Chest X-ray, PA view. Patient: 37 years old, sex M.
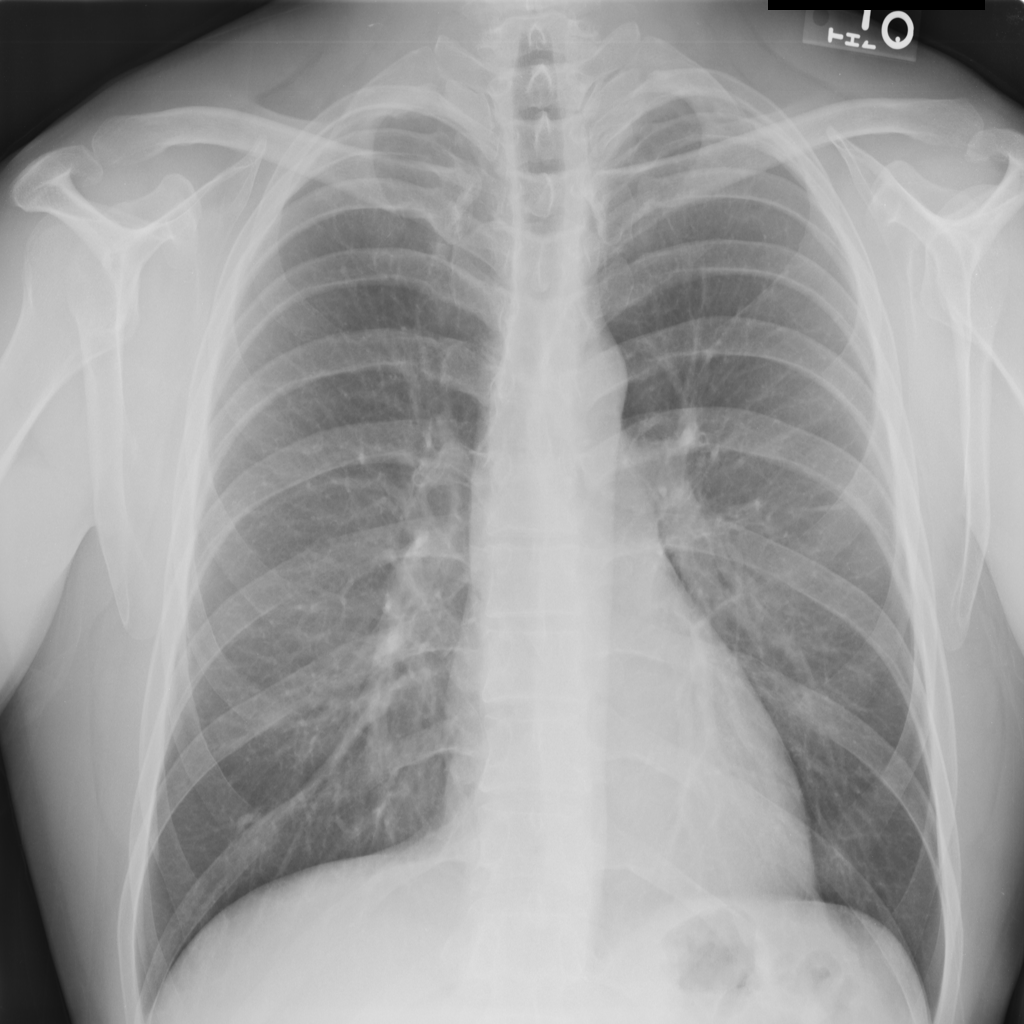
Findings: No Finding